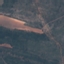
Label: HerbaceousVegetation